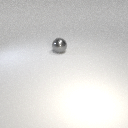
large gray metal sphere